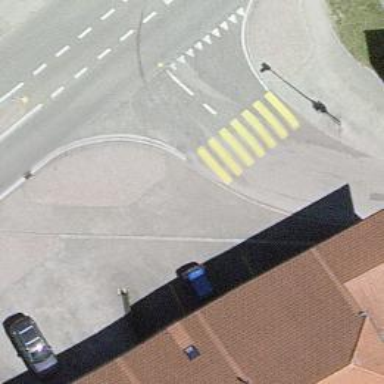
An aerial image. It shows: Uncontrolled zebra crossing.